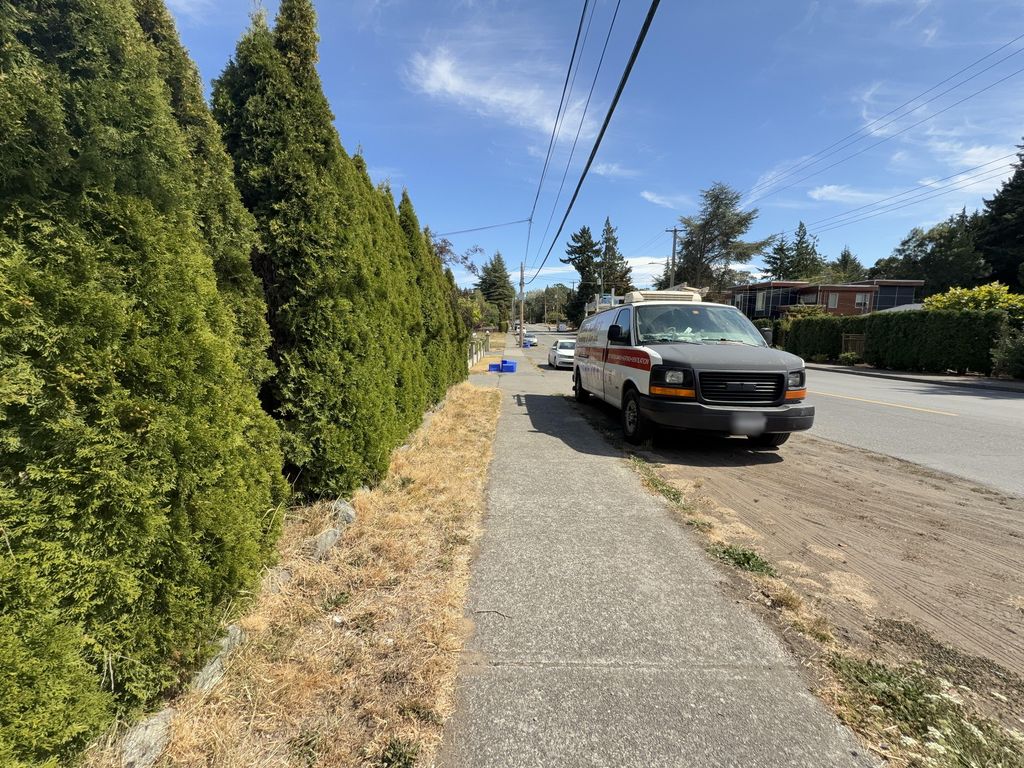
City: victoria